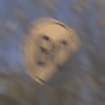
Verkehrszeichen: EndeGeschwindigkeit80
Umgebung: Outdoor, Nature
Tageszeit: Midday
Wetter: Clear
Licht: Natural
Jahreszeit: NotSpecified
Kontrast: HighContrast